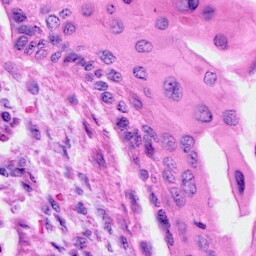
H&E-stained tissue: Cervix